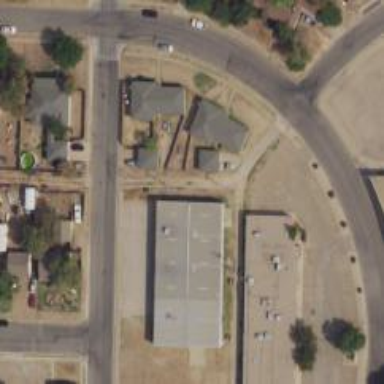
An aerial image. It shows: Alleyway designated as service road.